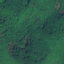
Land use / land cover class: Forest